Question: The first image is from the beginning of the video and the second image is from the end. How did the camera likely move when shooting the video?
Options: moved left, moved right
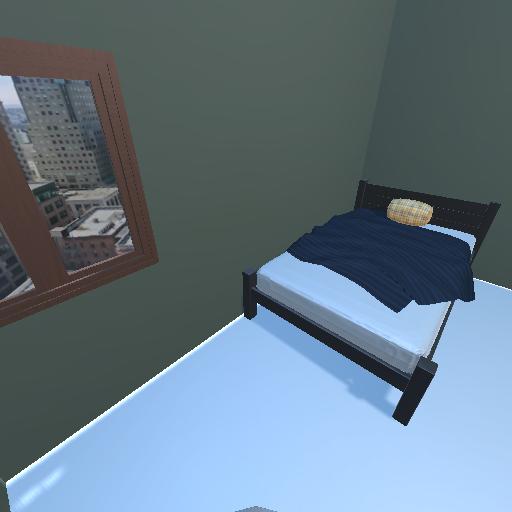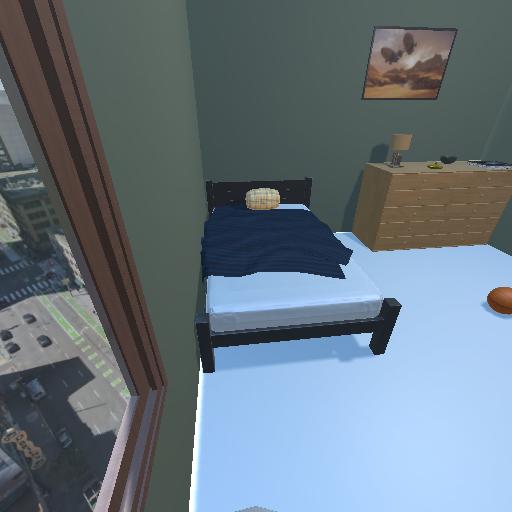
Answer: moved left